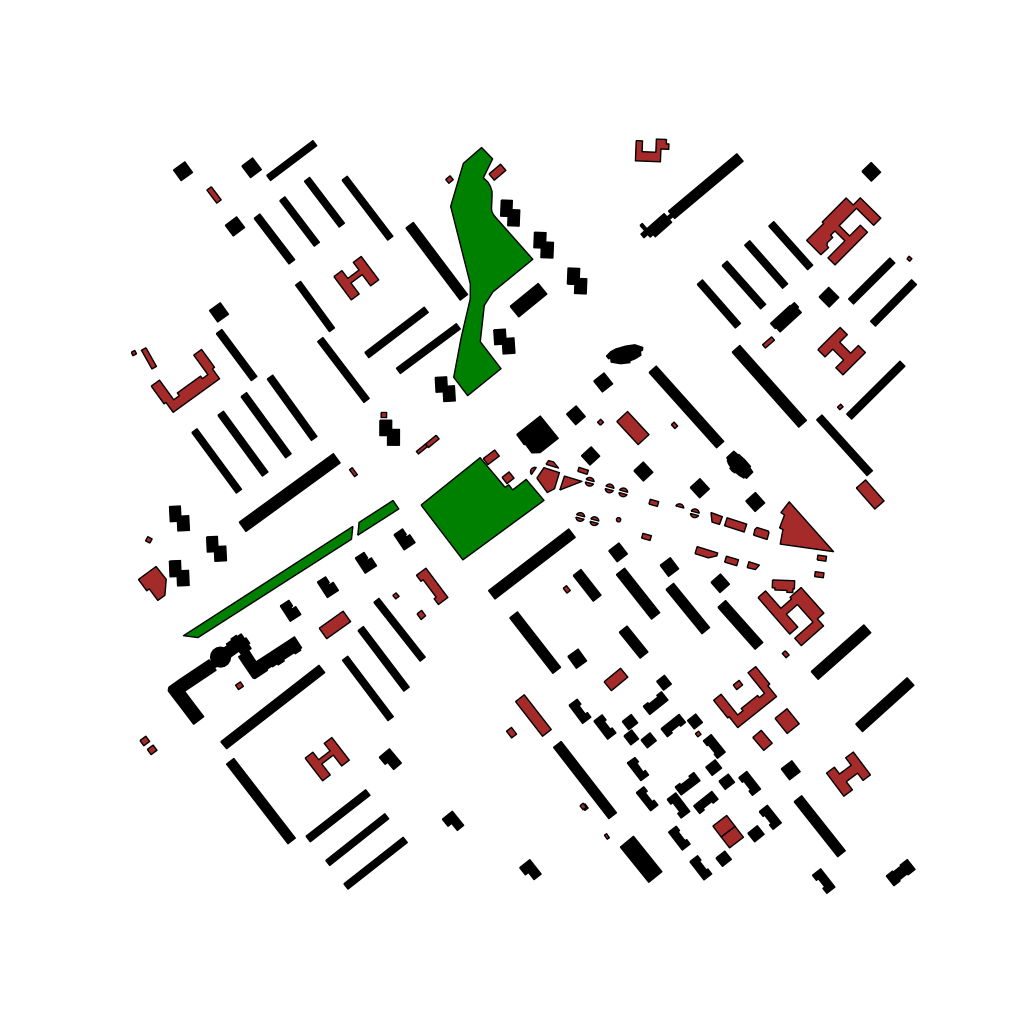
Tags: overhead vector_map, business, recreation, residential, modern, soviet, high_rise, individual_rise, low_rise, medium_rise, density_2, Building, Facility, Park, 1.0 km²